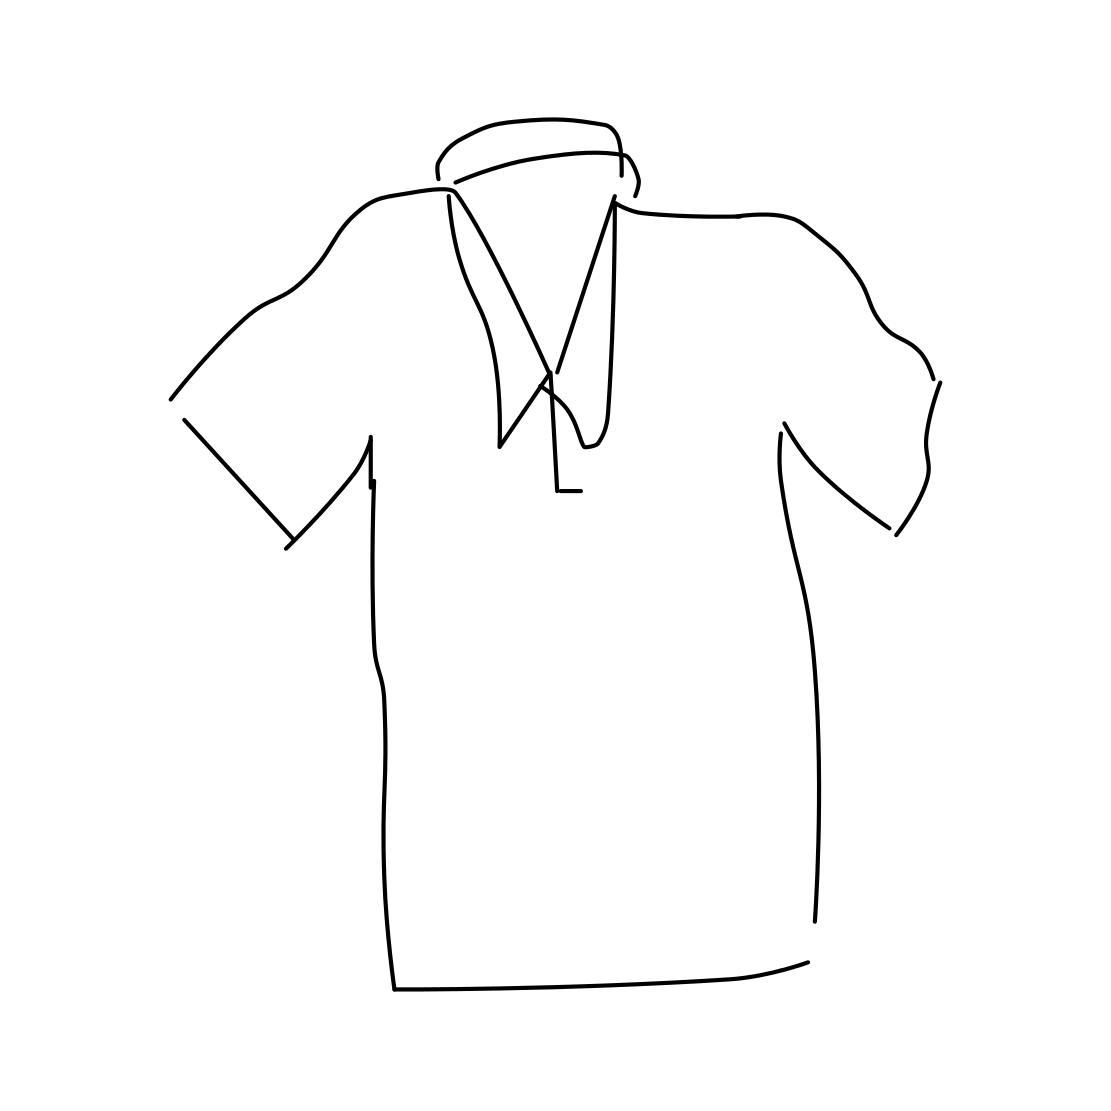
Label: t-shirt